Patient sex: F
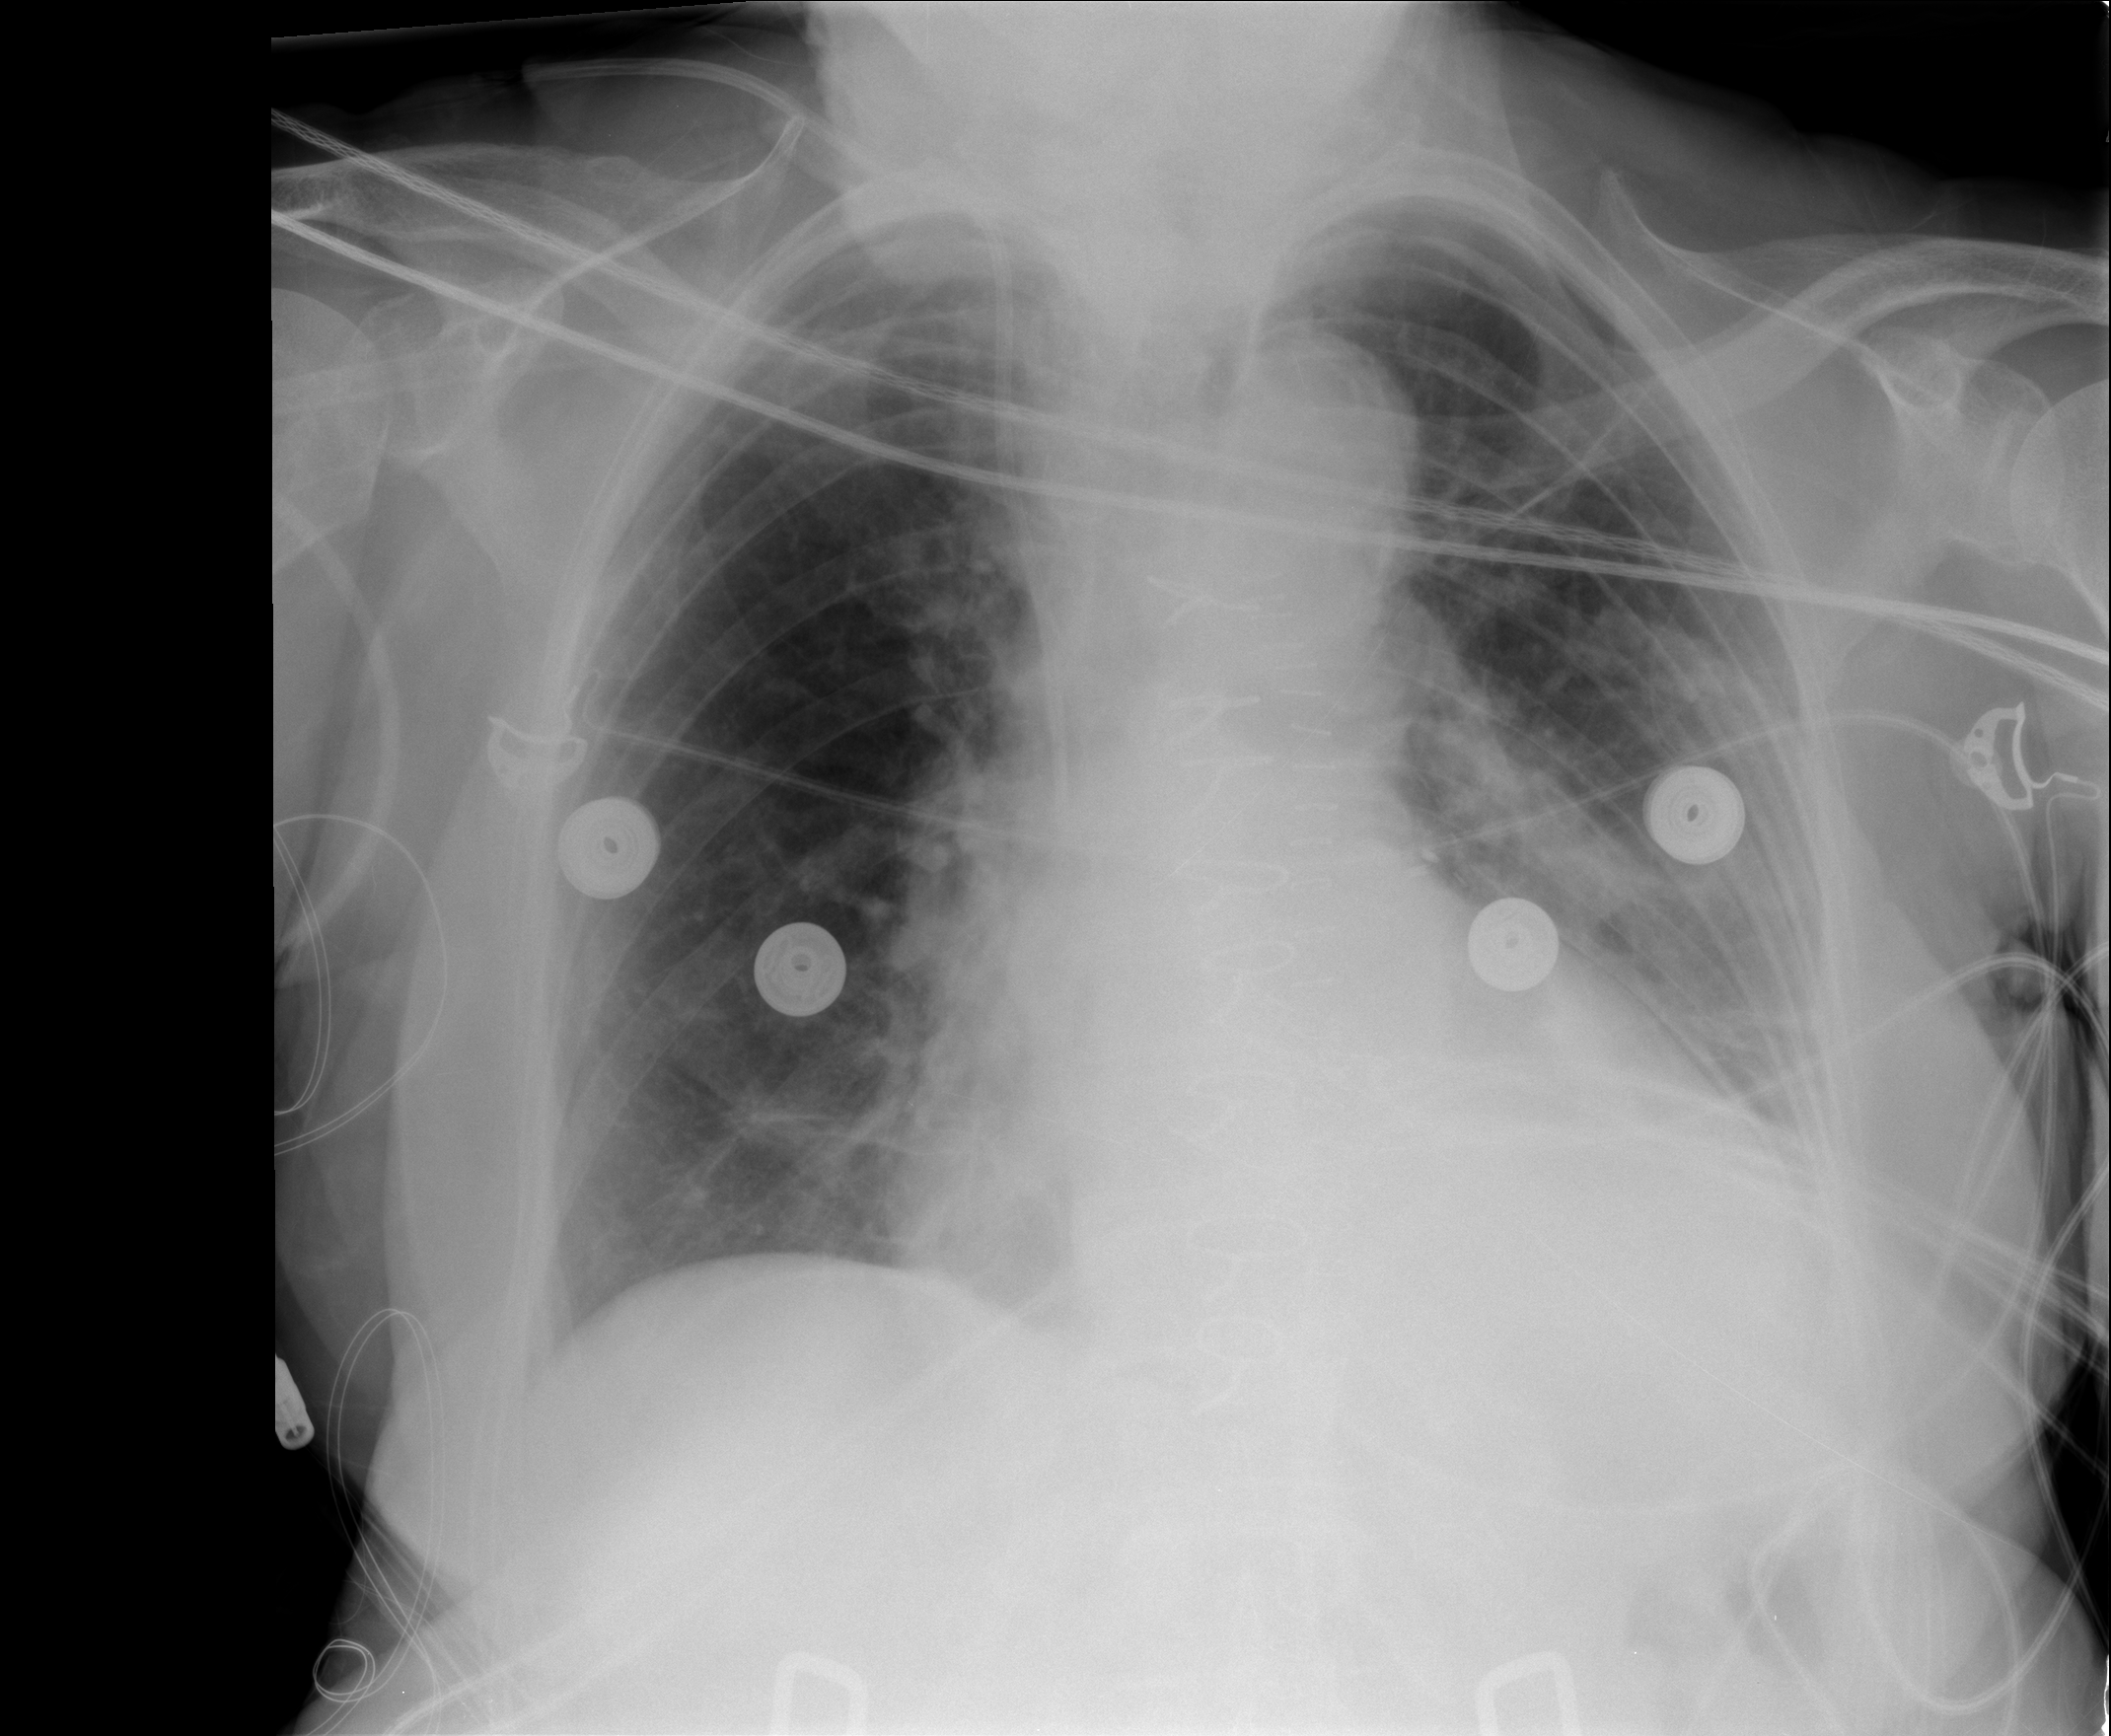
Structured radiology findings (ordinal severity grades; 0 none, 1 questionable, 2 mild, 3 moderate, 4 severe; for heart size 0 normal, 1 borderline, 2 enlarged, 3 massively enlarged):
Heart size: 2
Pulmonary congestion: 0
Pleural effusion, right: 0
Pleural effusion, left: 2
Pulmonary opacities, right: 0
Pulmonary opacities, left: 0
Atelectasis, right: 0
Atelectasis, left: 2